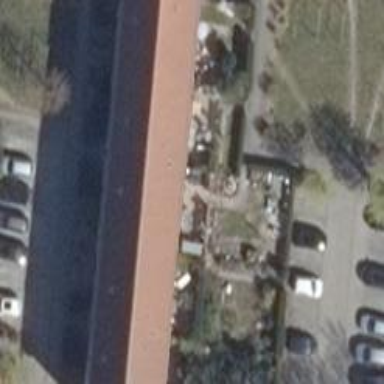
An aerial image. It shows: Garden that is leisure land.